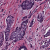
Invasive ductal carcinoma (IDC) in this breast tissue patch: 1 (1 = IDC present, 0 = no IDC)